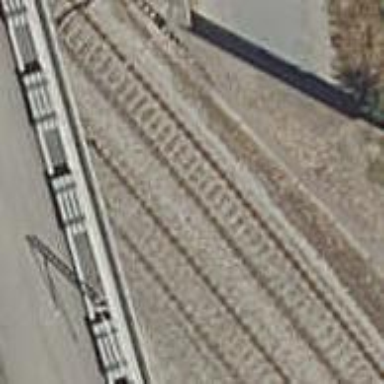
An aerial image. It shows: Railway bridge with electrified contact lines.